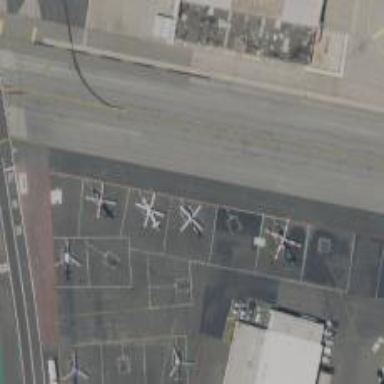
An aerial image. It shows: Image of helipad at airport.